Question:
What is difference between 'CCArray' and 'ccArray'?
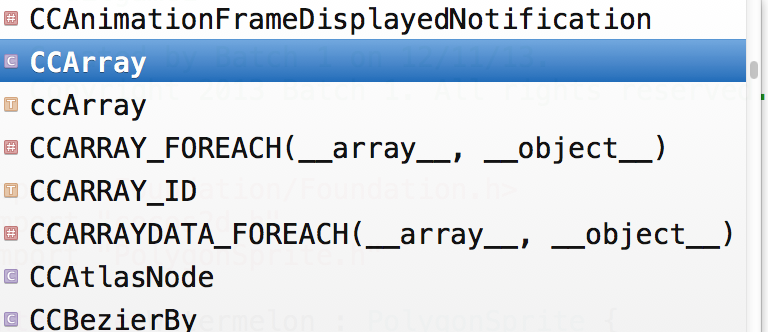
Answer: CCArray is class to used manage memory and the ccArray is the actual object.
more information available in this link <URL>
best of luck...